Aerial crown-view tile of a tropical tree (Barro Colorado Island, Panama), acquired 20250414:
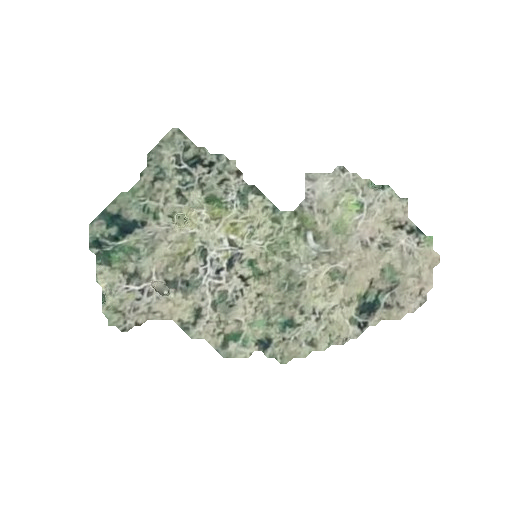
Species: Cordia alliodora
GBIF accepted scientific name: Cordia alliodora
Crown area: 76.909 m²